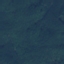
Label: Forest